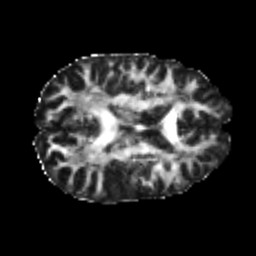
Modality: FA
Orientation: axial
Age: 21
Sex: male
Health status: healthy
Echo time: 0.074 s